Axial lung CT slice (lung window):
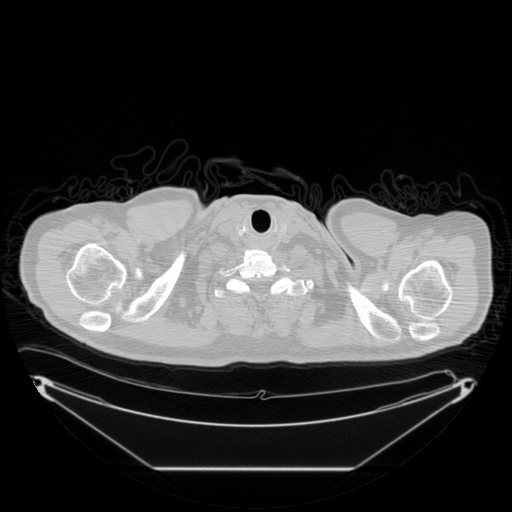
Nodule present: no